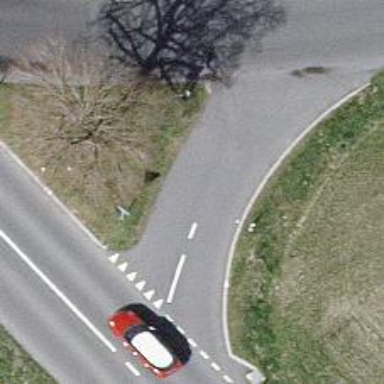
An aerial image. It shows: Tertiary road.